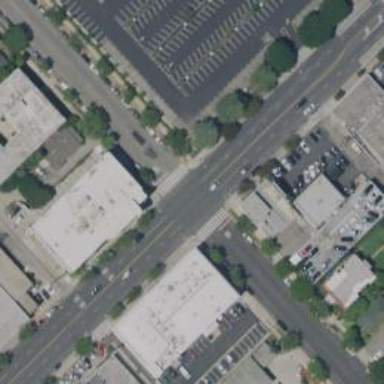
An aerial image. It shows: Primary highway with asphalt surface surrounded by retail establishments.